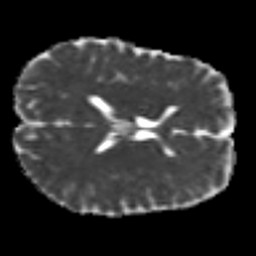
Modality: MD
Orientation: axial
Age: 32
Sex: male
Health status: ill
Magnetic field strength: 3 T
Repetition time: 9 s
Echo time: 0.093 s